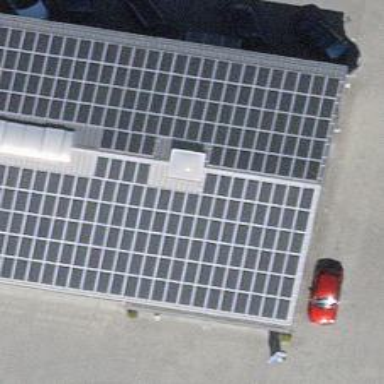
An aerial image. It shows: Solar photovoltaic panel generator.